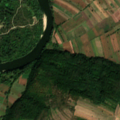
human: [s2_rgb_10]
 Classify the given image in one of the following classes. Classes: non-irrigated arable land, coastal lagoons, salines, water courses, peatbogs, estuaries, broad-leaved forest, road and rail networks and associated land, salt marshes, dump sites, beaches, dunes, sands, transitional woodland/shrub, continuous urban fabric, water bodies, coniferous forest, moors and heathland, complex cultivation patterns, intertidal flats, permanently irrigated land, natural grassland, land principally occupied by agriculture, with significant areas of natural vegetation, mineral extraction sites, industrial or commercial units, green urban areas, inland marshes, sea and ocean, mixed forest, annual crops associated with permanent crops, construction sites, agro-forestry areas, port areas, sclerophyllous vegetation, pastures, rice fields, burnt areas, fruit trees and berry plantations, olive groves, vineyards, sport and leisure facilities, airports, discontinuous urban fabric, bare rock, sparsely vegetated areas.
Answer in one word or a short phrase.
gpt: non-irrigated arable land, complex cultivation patterns, land principally occupied by agriculture, with significant areas of natural vegetation, broad-leaved forest, transitional woodland/shrub, inland marshes, water courses